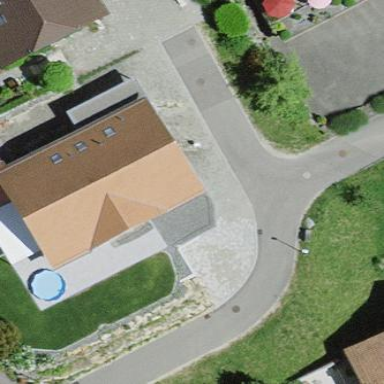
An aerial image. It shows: Residential building.